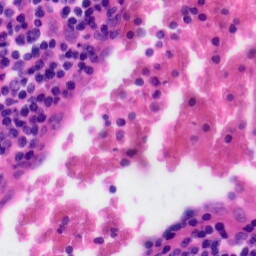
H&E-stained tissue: Tonsil